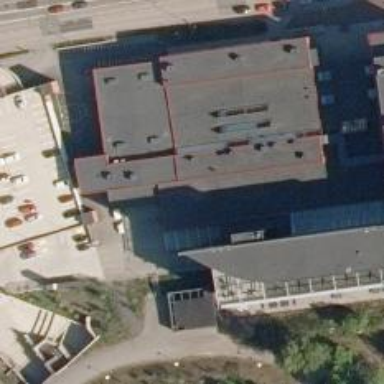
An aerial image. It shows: Government office.